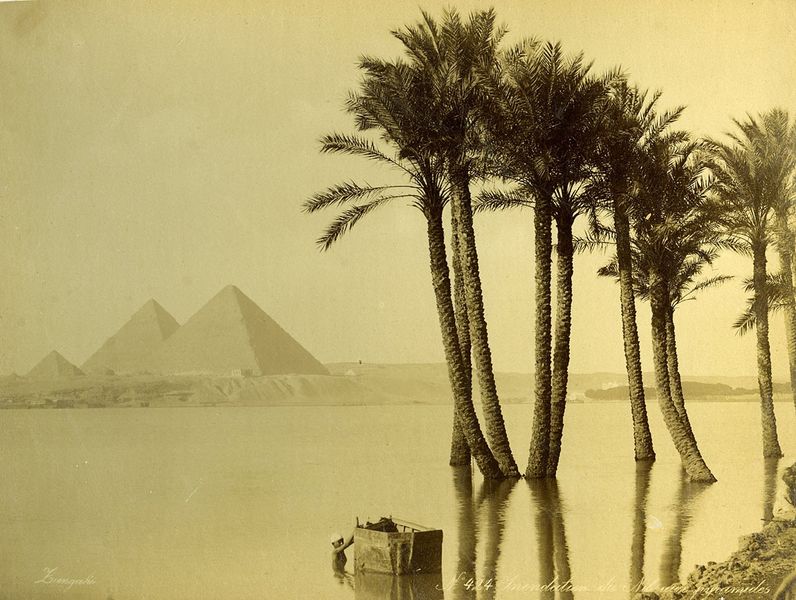
Titel: No. 424 Inondation du Nil aux pyramides
Künstler: George Zangaki
Standort: Hamburg
Institution: Museum für Kunst und Gewerbe Hamburg
Schlagwörter: fluss, palme, foto, fotografie, photographie, photo, pyramide, albumin, pyramiden, landschaften, nil, landschaftsdarstellung, lichtbild, das, reisefotografie, exotische, schwarzweißpositivverfahren, silbersalzverfahren, schwarzweißfotografie, reisephotographie, albuminpapier, arecaceae, palmae, überschwemmung